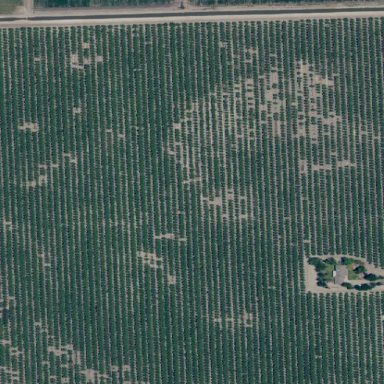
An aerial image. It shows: Almond orchard with rows of almond trees.